Question: I am doing a event list and i would like make it in the middle. However, it's failed many times, i have tried to put 'vertical-align: middle' almost everywhere and still not working.
I tried also to put in the html itself instead of my css file and i do not want to use something like padding or margin cause it will affected a lot of elements

'''
<div id="programlist" class="bounce-in">
<div12>
<li1 style="width: 15%;"><img src="images/icon/idea.png" width="100px"></li1>
<li1 style="width: 50%;"><h3>ABC EVENT</h3><p>You can xxxx xxxxx xxxxx xxxxx xxxxx xxxxx xxxxx xxxxx xxxxx xxxxx xxxxx xxxx.</p></li1>
<li1 style="width: 5%;"><img src="images/time.png" width="50px" height="50px"></li1>
<li1 style="width: 10%; vertical-align: middle"><p><strong>12/2/2019</strong></p></li1>
<li1 style="width: 20%;"><a onclick="window.open('idea/index.html','popUpWindow','height=800,width=1160,left=100,top=100,resizable=yes,scrollbars=yes,toolbar=no,menubar=no,location=no,directories=no, status=no');"><buttonclass="button"><span>REGISTER</span></button></a></li1>
</div12>
</div>
<style>
#programlist div12 {
display:flex;
list-style:none;
height: 130px;
border-bottom: 1px solid #999;
}
#programlist div12:hover {
background: #eee;
}
#programlist h9 {
font-size: 20px;
text-transform: uppercase;
}
#programlist li1 img {
margin: 0 0 0 0;
}
#programlist li1 {
padding: 5px;
width: 100%;
}
#programlist button {
border-radius: 4px;
background-color: #00645a;
border: none;
color: #FFFFFF;
text-align: center;
font-size: 20px;
padding: 5px;
width: 200px;
transition: all 0.5s;
cursor: pointer;
margin: 0px;
}
#programlist button span {
cursor: pointer;
display: inline-block;
position: relative;
transition: 0.5s;
}
#programlist button span:after {
content: 'bb';
position: absolute;
opacity: 0;
top: 0;
right: -20px;
transition: 0.5s;
}
#programlist button:hover span {
padding-right: 15px;
}
#programlist button:hover span:after {
opacity: 1;
right: 0;
}
</style>
'''
How can I make my list vertically aligned centred?
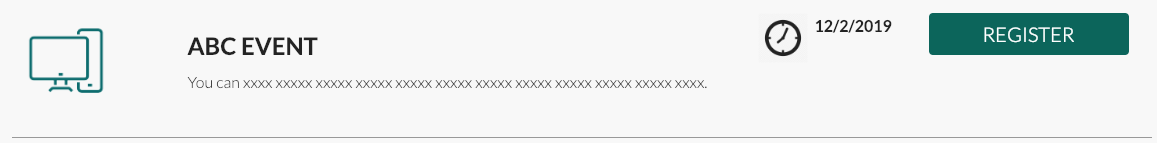
Answer: <URL>
use
'''
display: flex;
align-items: center;
'''
on your li